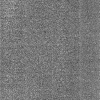
Atmospheric dust classification: dusty